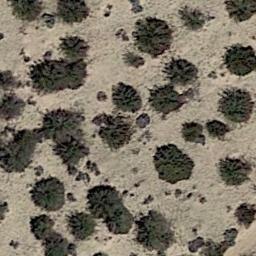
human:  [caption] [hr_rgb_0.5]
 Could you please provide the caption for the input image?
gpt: Some green chaparrals of different sizes grow on the wasteland .

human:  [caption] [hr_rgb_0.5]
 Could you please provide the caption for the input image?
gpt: There is a winding path in the jungle .

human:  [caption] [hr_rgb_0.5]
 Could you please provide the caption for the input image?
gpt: Chaparral is evenly distributed on the sand .

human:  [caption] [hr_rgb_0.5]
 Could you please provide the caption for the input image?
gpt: The chaparral is consist of some bushes on the desert .

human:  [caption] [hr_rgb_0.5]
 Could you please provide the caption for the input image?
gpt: The plants in the chaparral are about the same size .